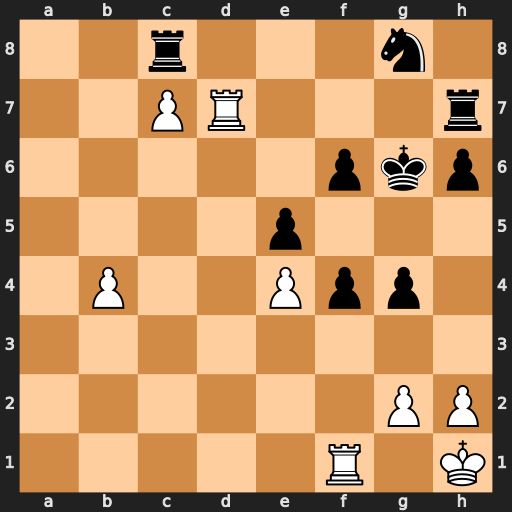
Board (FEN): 2r3n1/2PR3r/5pkp/4p3/1P2Ppp1/8/6PP/5R1K
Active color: w
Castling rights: -
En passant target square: -
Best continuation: Rxh7 Kxh7 Rc1 Ne7 b5